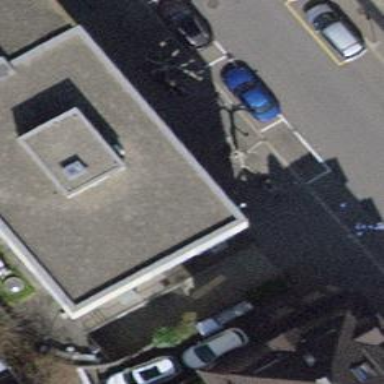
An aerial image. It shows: Bank.